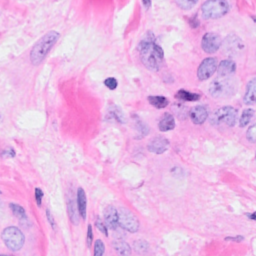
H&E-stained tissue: Breast